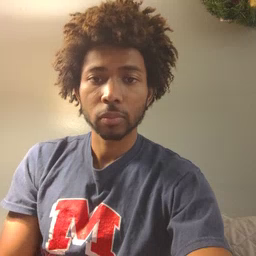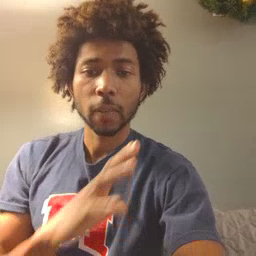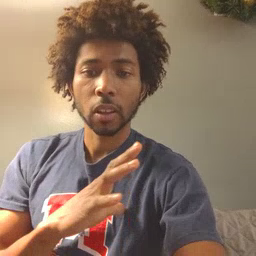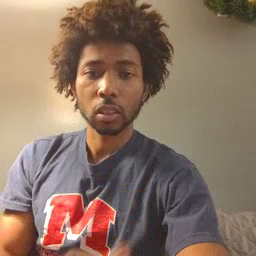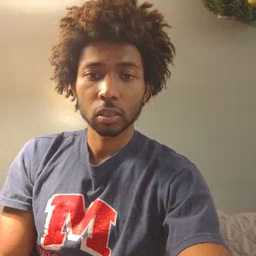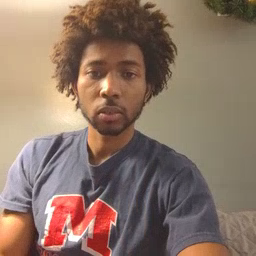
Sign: fine